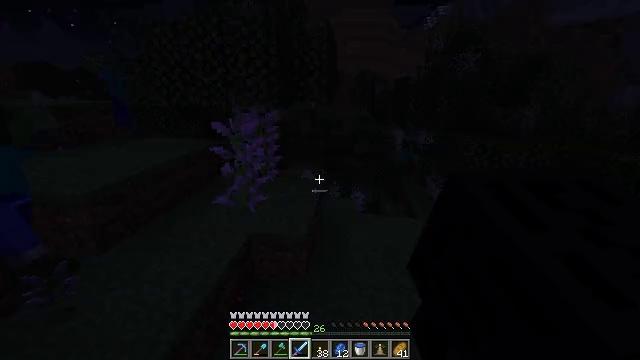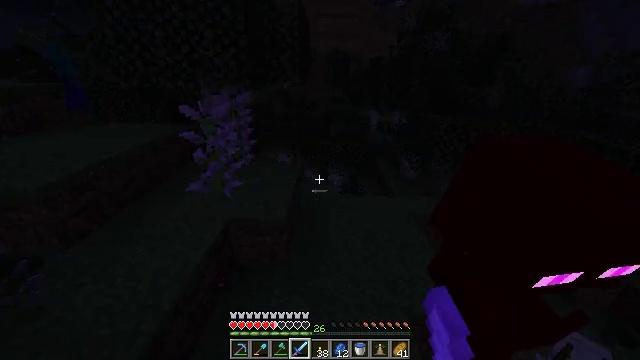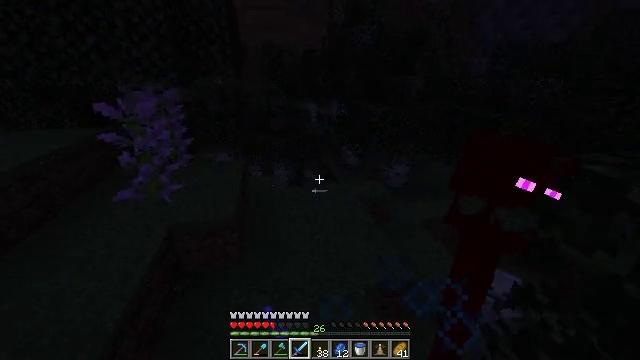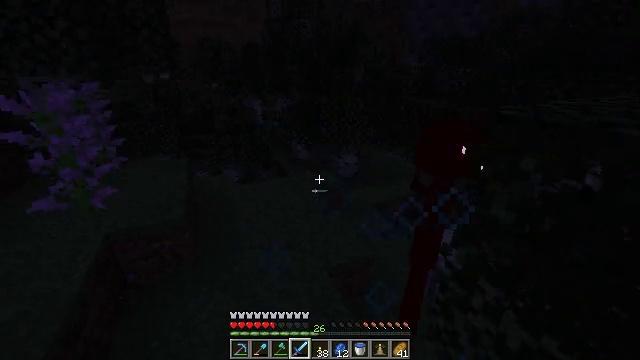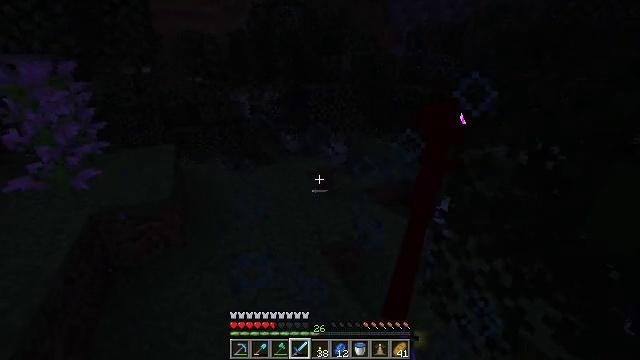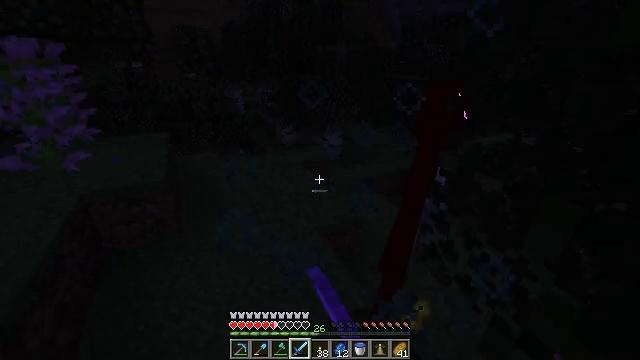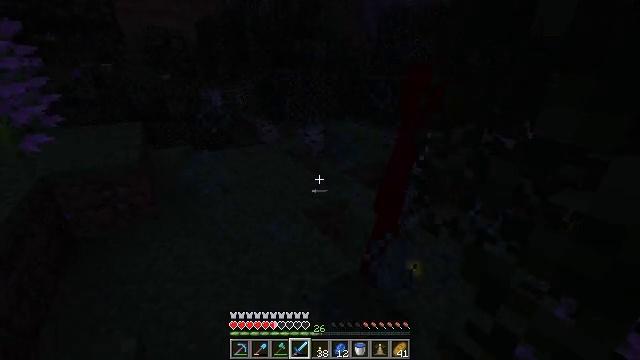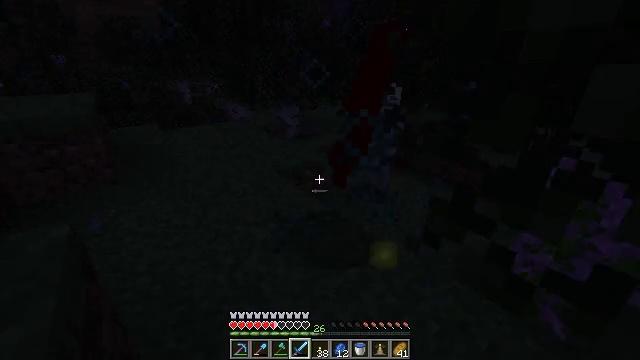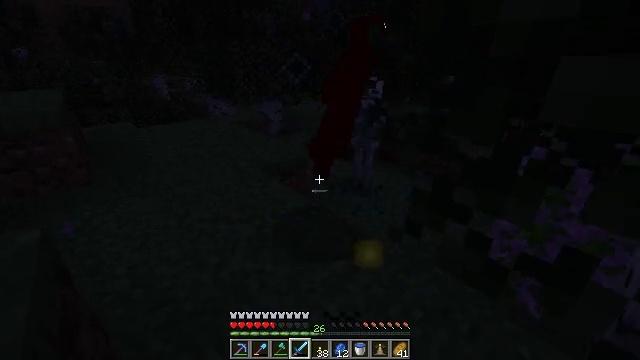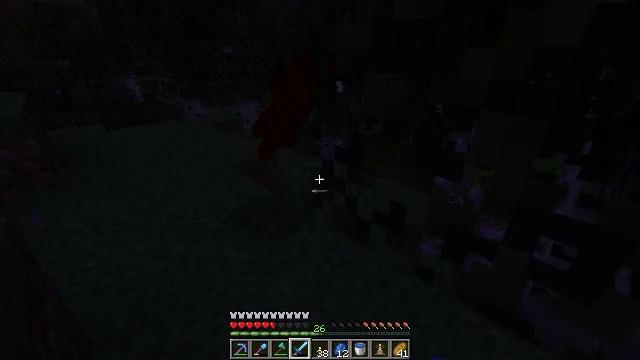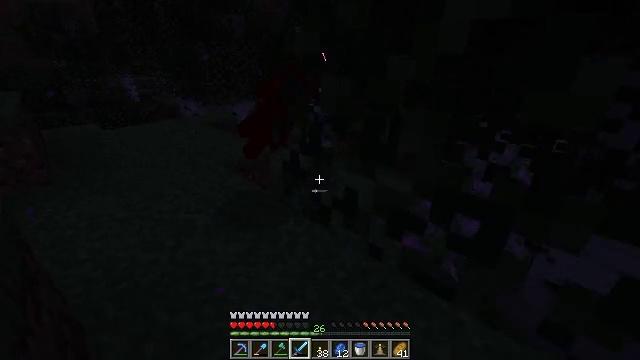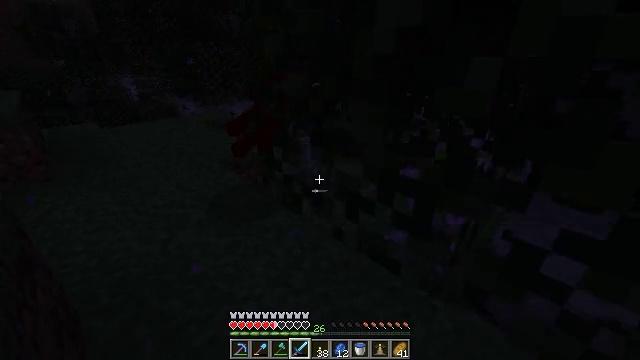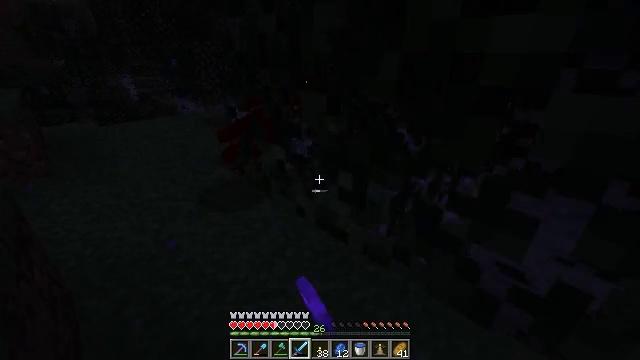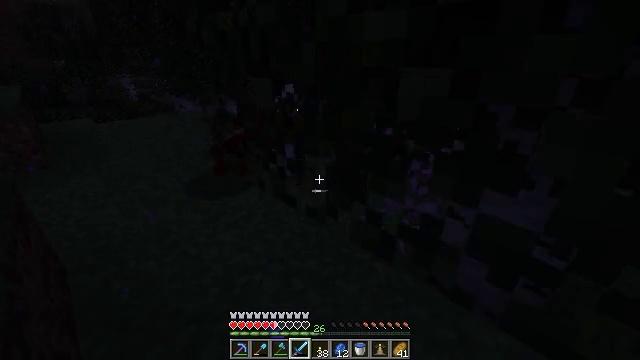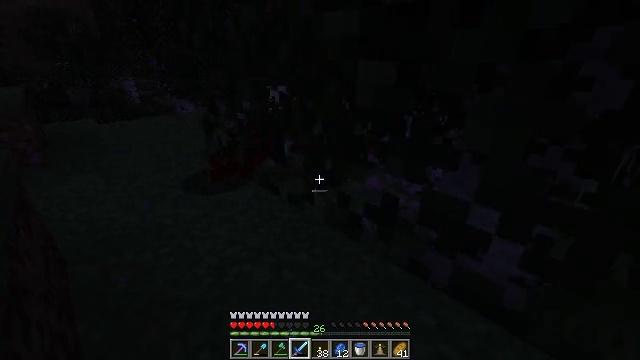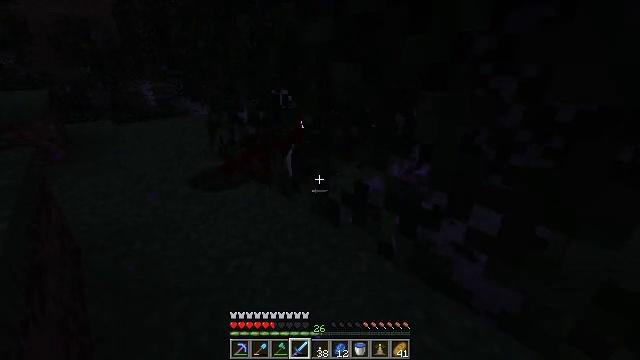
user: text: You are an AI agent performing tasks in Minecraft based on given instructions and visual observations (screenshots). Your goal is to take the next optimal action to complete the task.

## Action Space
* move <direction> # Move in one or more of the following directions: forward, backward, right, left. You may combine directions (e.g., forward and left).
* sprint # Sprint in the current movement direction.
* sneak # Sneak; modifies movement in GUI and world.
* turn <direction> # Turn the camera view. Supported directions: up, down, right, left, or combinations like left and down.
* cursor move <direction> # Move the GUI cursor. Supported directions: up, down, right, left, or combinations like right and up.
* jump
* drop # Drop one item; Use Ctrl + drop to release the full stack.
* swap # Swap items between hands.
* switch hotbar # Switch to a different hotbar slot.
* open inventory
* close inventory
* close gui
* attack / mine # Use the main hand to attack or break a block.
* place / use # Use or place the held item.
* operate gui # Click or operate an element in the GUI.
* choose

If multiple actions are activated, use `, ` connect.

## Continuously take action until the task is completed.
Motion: motion action
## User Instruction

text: Gather lilac from the ground.
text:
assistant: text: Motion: move back and move left, turn right and down, attack / mine
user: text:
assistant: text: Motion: move back and move left, turn right and down
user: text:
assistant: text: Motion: move back and move left, turn right
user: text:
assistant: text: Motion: move back and move left, turn right, attack / mine
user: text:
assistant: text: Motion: move back, turn right, attack / mine
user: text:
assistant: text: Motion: move back, turn right and up
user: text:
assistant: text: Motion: move back and move right, turn right, attack / mine
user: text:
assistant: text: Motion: move back and move right, turn right and down, attack / mine
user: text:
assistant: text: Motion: move back and move right, turn right, attack / mine
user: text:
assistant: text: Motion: move back and move right
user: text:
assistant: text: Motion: move back and move right, attack / mine
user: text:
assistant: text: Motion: move back and move right, attack / mine
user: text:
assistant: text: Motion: move back and move right, attack / mine
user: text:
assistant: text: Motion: move back and move right
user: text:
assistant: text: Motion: move back and move right, turn left and up
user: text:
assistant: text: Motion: move back and move right, turn left and up
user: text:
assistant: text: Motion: move back and move right, turn left and up
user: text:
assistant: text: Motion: move back and move right, turn left and up
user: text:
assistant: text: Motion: move back and move right
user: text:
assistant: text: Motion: move back and move right
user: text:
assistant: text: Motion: move back and move right
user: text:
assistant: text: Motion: move left, turn left
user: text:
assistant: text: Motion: move left, turn left
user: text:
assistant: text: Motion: move left, turn left and up
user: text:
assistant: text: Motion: move left, turn left and up
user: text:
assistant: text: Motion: move left, turn left and up
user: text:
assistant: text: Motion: no_op
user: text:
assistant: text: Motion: no_op
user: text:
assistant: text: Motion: move right
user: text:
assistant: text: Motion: move right